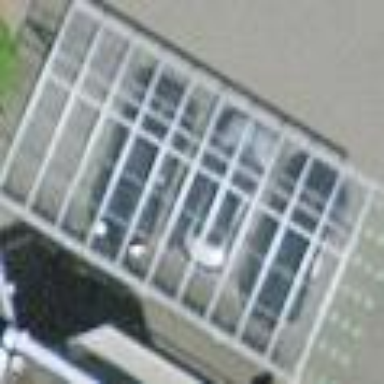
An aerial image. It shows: View of roof of building.